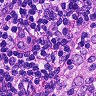
Metastatic tissue present: no